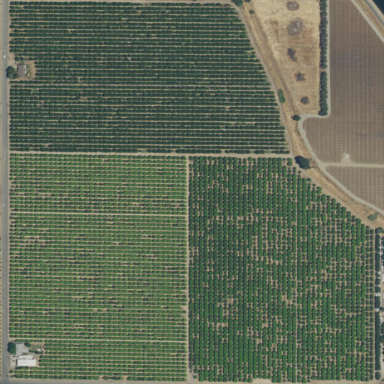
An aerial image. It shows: Orchard.